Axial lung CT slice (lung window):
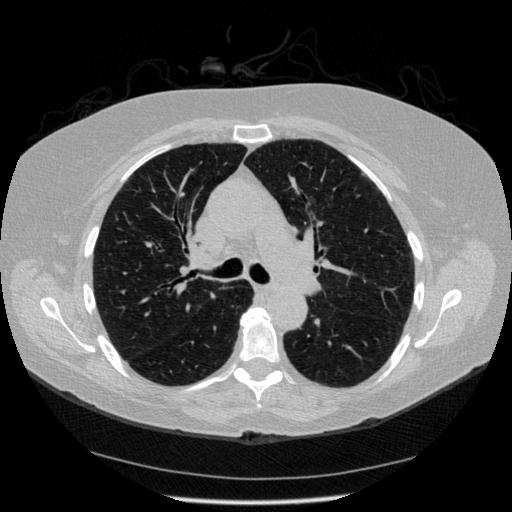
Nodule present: no